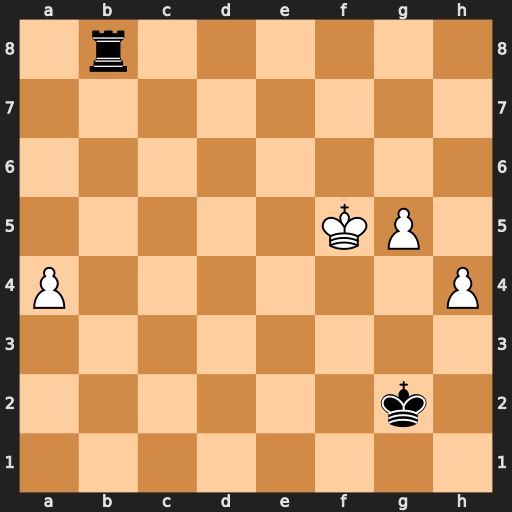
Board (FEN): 1r6/8/8/5KP1/P6P/8/6k1/8
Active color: w
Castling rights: -
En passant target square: -
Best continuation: g6 Kg3 g7 Kxh4 Kg6 Kg4 a5